Question: I need to get back from query a level status. In query i'm sending 2 user inputs: body_weight and lift_weight. So task is: get the nearest value of body weight and than the nearest lift_weight to user input and print out level
EXAMPLE: user body weight = 54 kg and his lift weight is 60 kg and this is make him INTERMEDIATE.

i was trying somehting with union but it is wrong in MariaDB:
'''
SELECT * FROM 'sila'.'benchpress' WHERE 'body_weight'= ABS(body_weight- 54) LIMIT 4
UNION
SELECT lift_weight FROM 'sila'.'benchpress' WHERE 'lift_weight'= ABS(lift_weight- 84) LIMIT
'''
I Just want that one good row and use in my java expert system
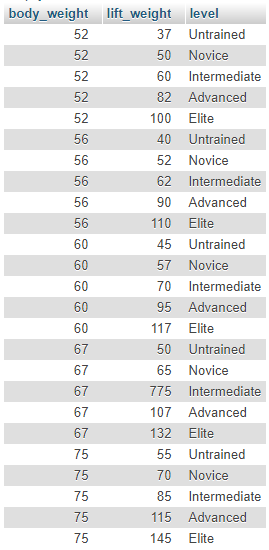
Answer: > get the nearest value of body weight and than the nearest lift_weight to user input and print out level
This suggests 'order by' and limit:
'''
select bp.*
from 'sila'.'benchpress' bp
order by abs(body_weight - 54),
abs(lift_weight - 84)
limit 1;
'''